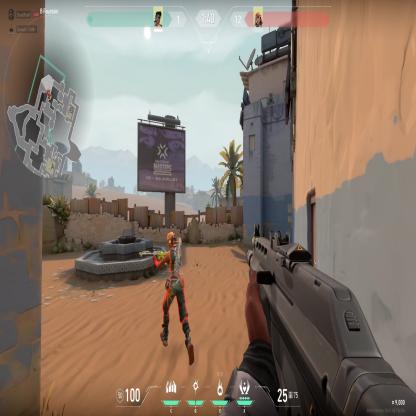
Label: enemy